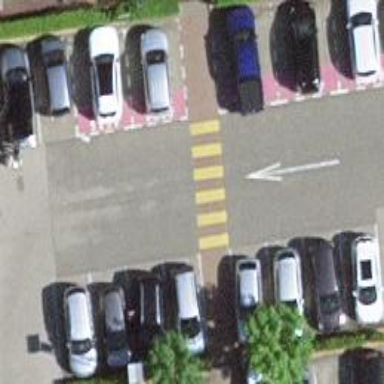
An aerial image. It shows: Uncontrolled zebra crossing on the road.